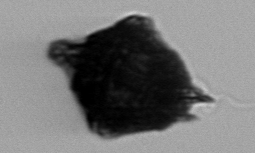
Label: Gonyaulax